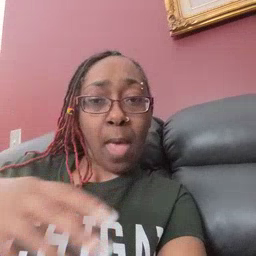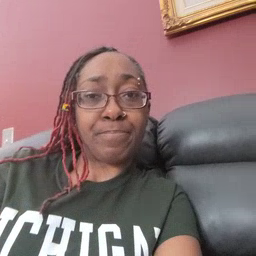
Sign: drop